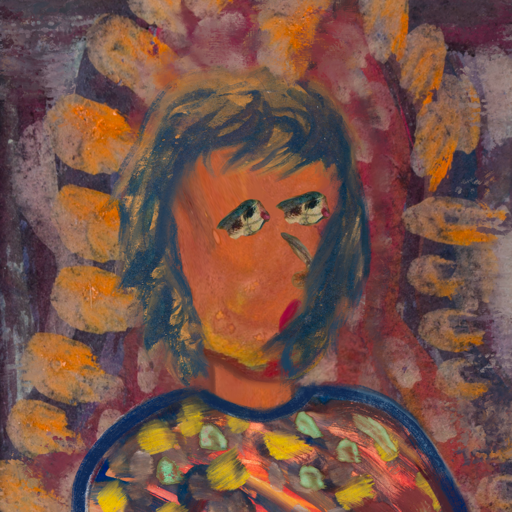
Background: Doll, Head And Neck Side: Mother_And_Son_Son, Face Side: Pipe, Bust: Mother_And_Son_Mother, Hair Side: In_The_Sun, Head Accessory: Blank, Second Necklace: Blank, Necklace: Blank, Baby: Blank